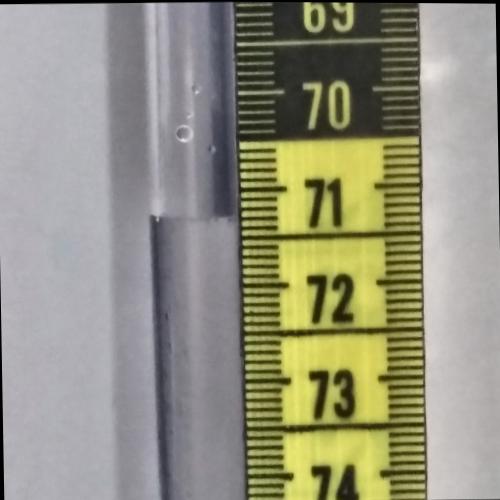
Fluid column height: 71.3 cm